Brain MRI, t2w sequence, axial 2D slice.
Patient: age 45, sex F, weight 90 kg, height 1.9 m
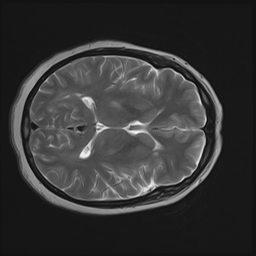